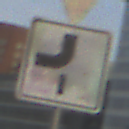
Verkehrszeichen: VerlaufVorfahrtsstrasse7
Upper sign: VorfahrtGewaehren
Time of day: SunriseSunset
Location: Outdoor (Urban)
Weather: PartlyCloudy
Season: NotSpecified
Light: Natural